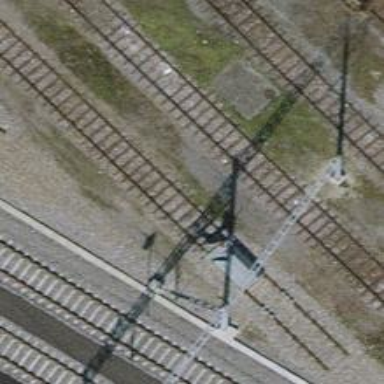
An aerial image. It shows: Railway buffer stop.